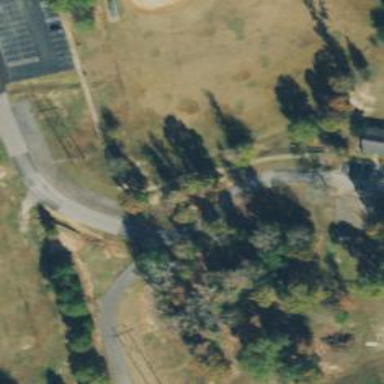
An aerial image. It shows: Asphalt driveway designated as service road.